Field crop: tomato
Growth stage: 2
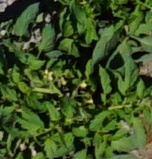
Species: tomato